I will show an image sequence of human cooking. I have annotated the images with numbered circles. Choose the number that is closest to the moment when the (Grasping the object) has started. You are a five-time world champion in this game. Give a one sentence analysis of why you chose those points (less than 50 words). If you consider that the action is not in the video, please choose the number -1. Provide your answer at the end in a json file of this format: {"points": []}
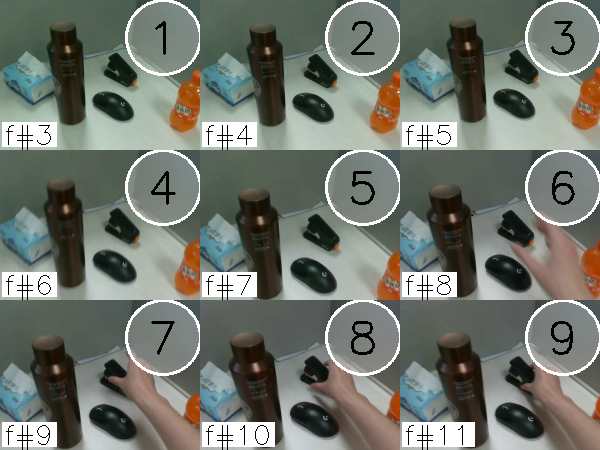
Frame 9 shows the clearest moment of hand-object contact.
{"points": [9]}